Field crop: maize
Growth stage: 2
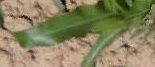
Species: maize